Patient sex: M
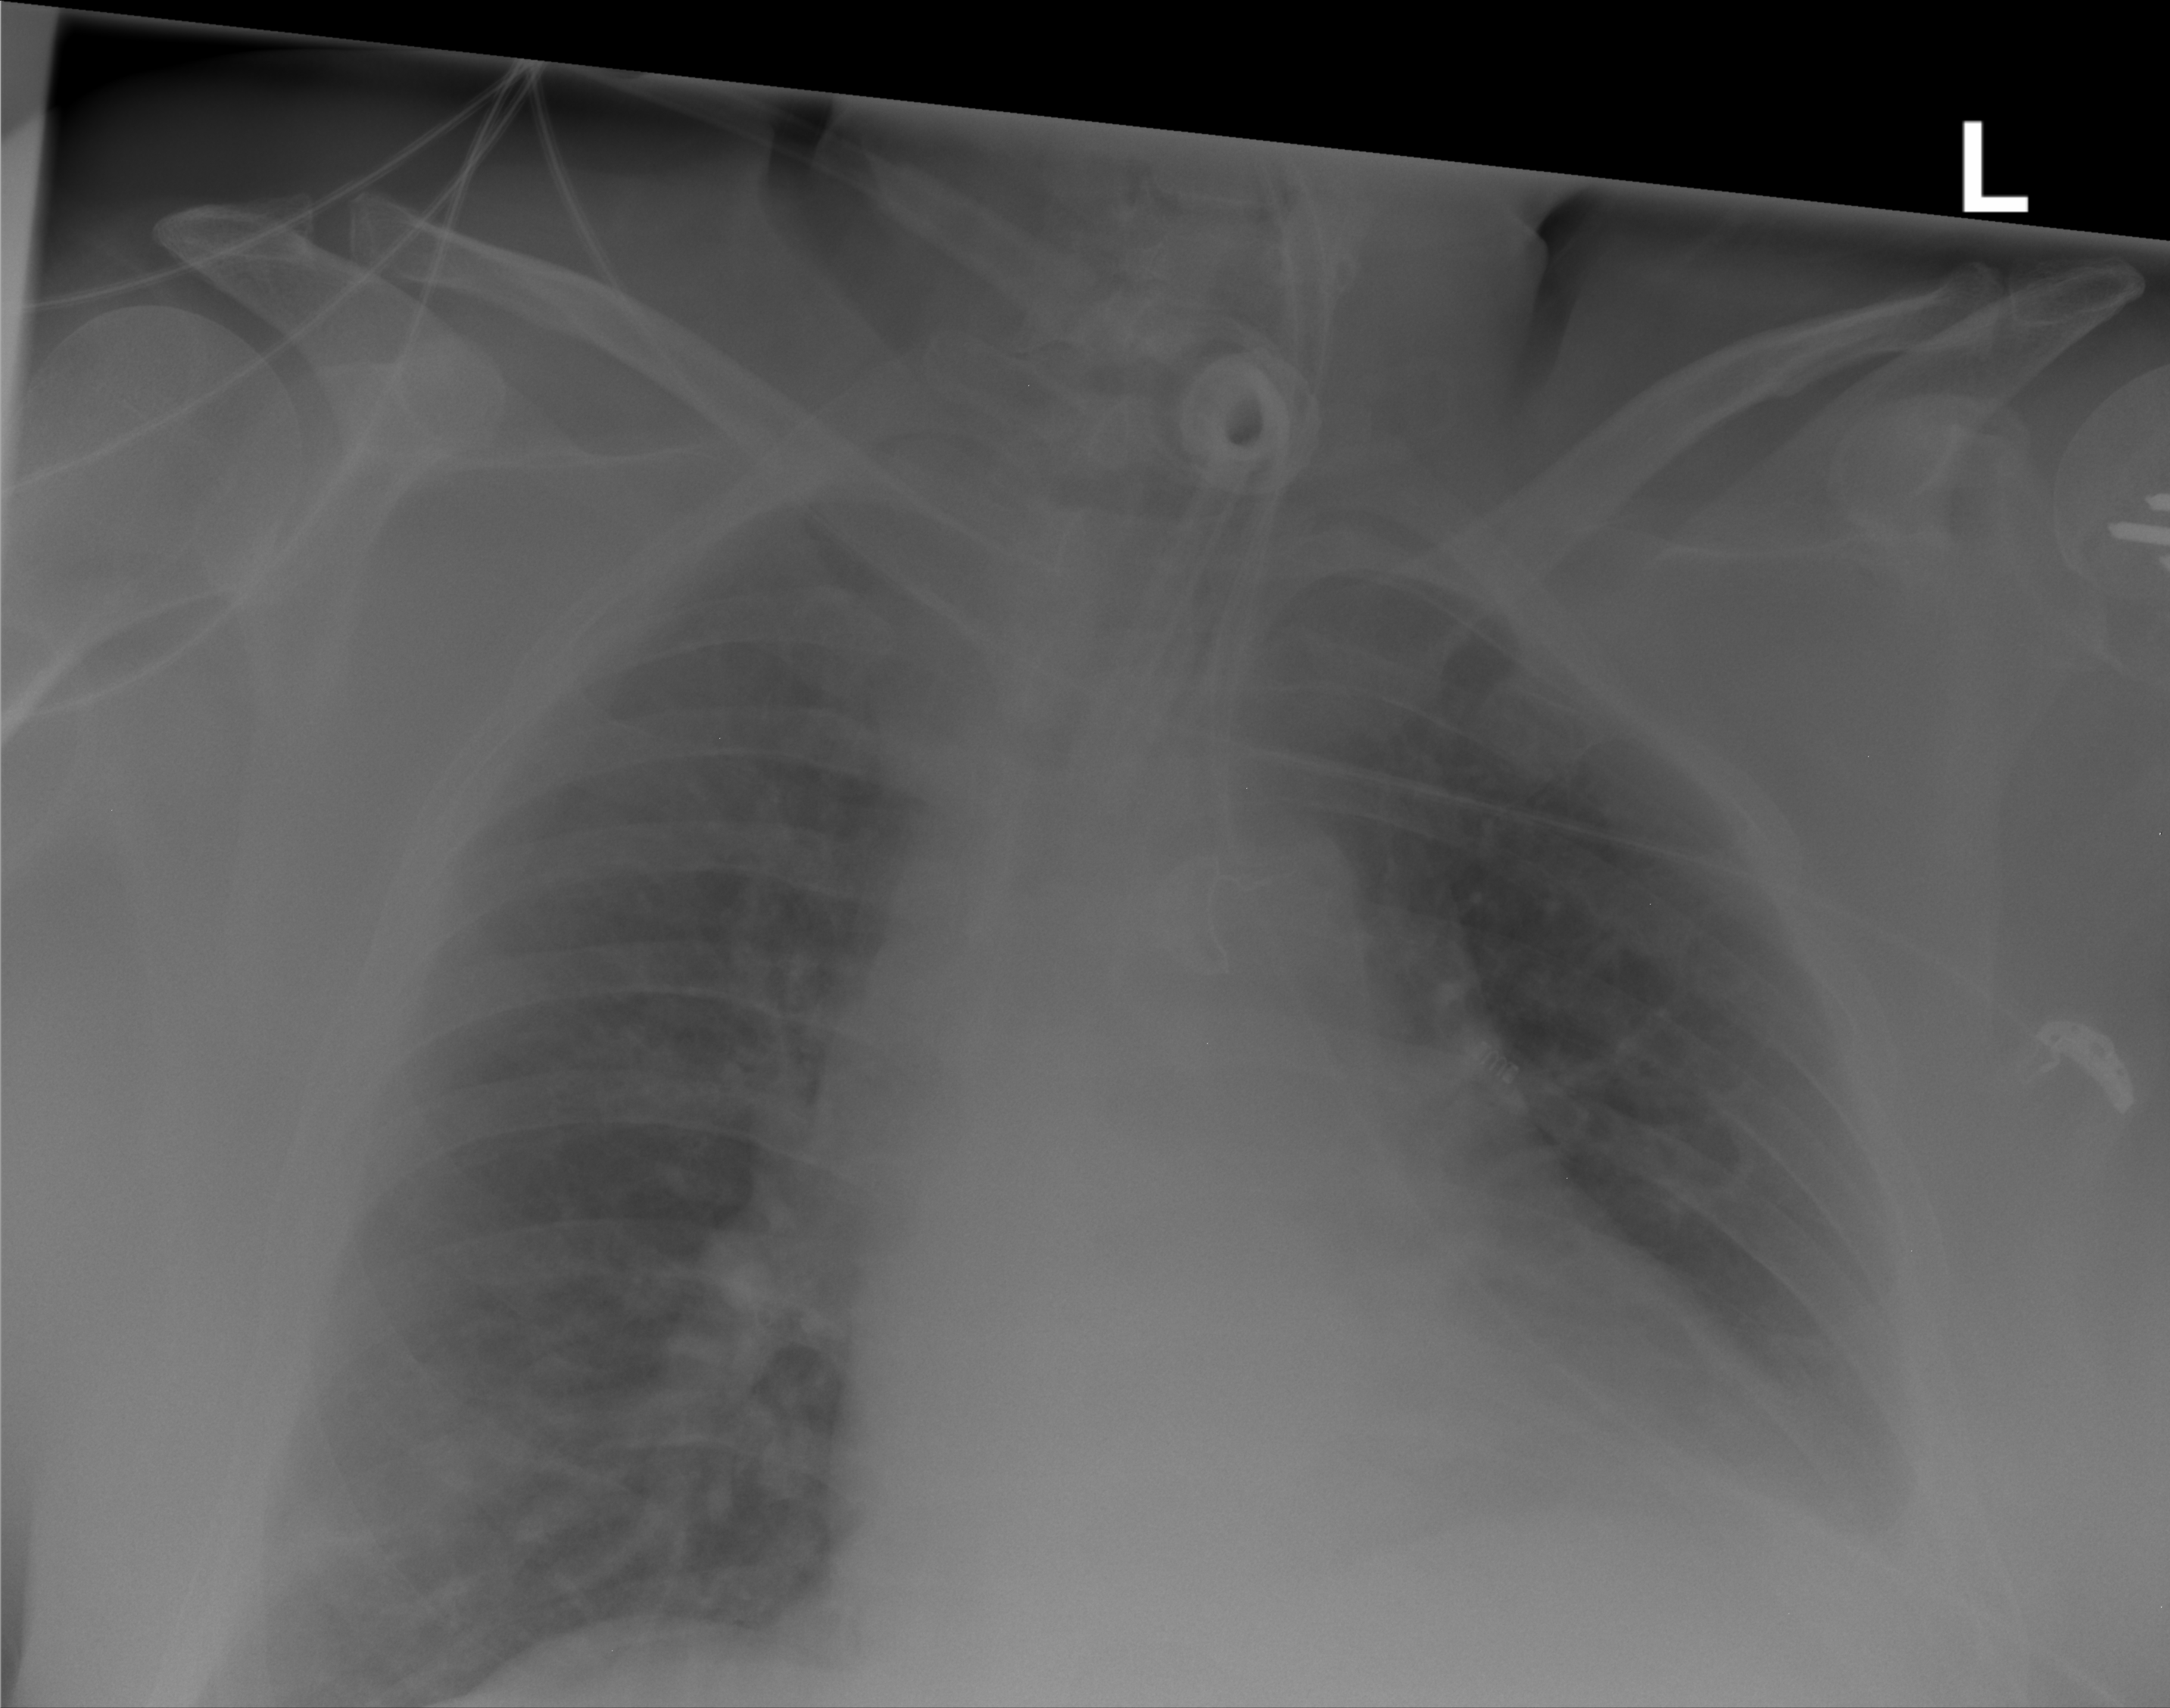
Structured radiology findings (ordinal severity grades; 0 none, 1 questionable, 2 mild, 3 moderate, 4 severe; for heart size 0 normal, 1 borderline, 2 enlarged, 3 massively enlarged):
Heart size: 2
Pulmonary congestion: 0
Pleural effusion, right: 0
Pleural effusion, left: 2
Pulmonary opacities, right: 0
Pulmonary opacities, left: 0
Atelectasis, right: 1
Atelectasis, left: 2